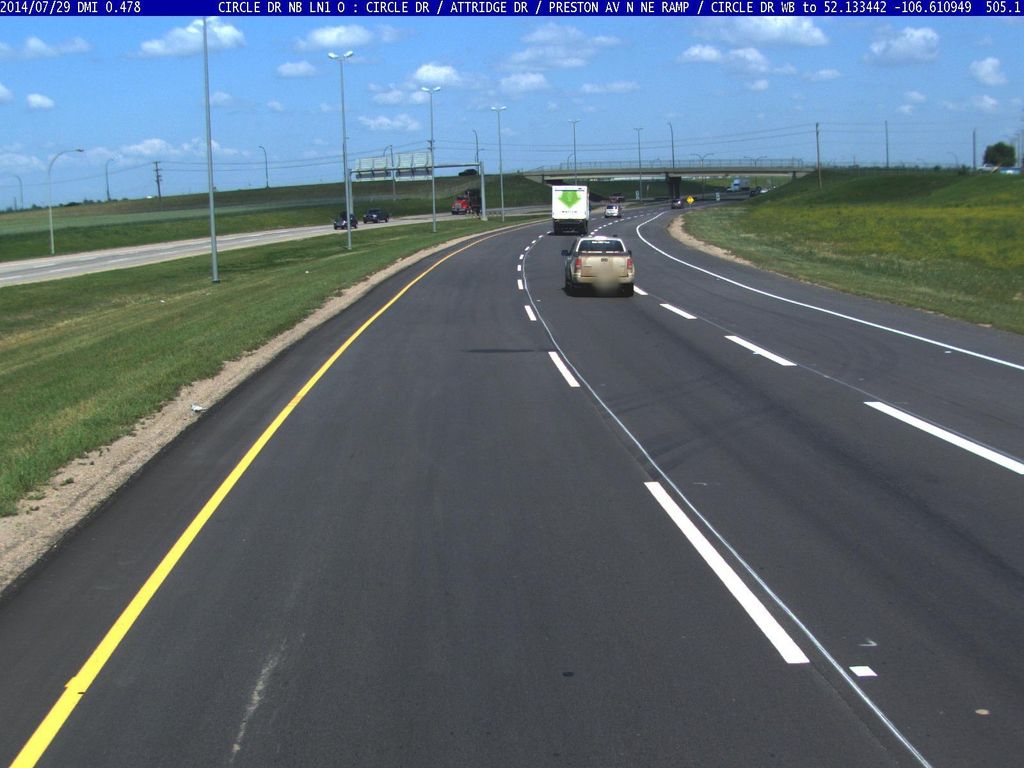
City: saskatoon